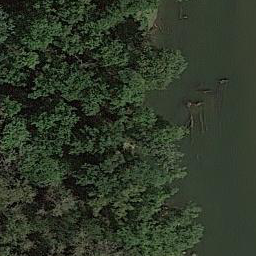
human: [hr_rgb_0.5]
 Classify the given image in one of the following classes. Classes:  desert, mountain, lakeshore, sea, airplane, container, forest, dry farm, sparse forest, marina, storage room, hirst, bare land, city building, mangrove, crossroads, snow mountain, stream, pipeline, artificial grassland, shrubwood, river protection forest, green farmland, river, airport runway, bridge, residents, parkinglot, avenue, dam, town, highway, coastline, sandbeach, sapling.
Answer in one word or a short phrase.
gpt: river protection forest